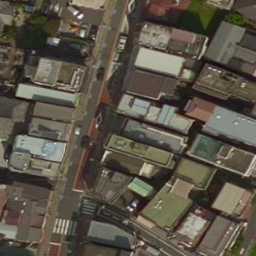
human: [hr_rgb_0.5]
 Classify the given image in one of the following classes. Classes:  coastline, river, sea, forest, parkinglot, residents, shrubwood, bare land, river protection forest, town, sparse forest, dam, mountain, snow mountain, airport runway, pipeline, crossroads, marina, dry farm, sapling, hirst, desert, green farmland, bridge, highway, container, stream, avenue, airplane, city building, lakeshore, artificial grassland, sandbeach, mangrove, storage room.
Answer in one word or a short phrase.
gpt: city building